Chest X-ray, PA view. Patient: 30 years old, sex F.
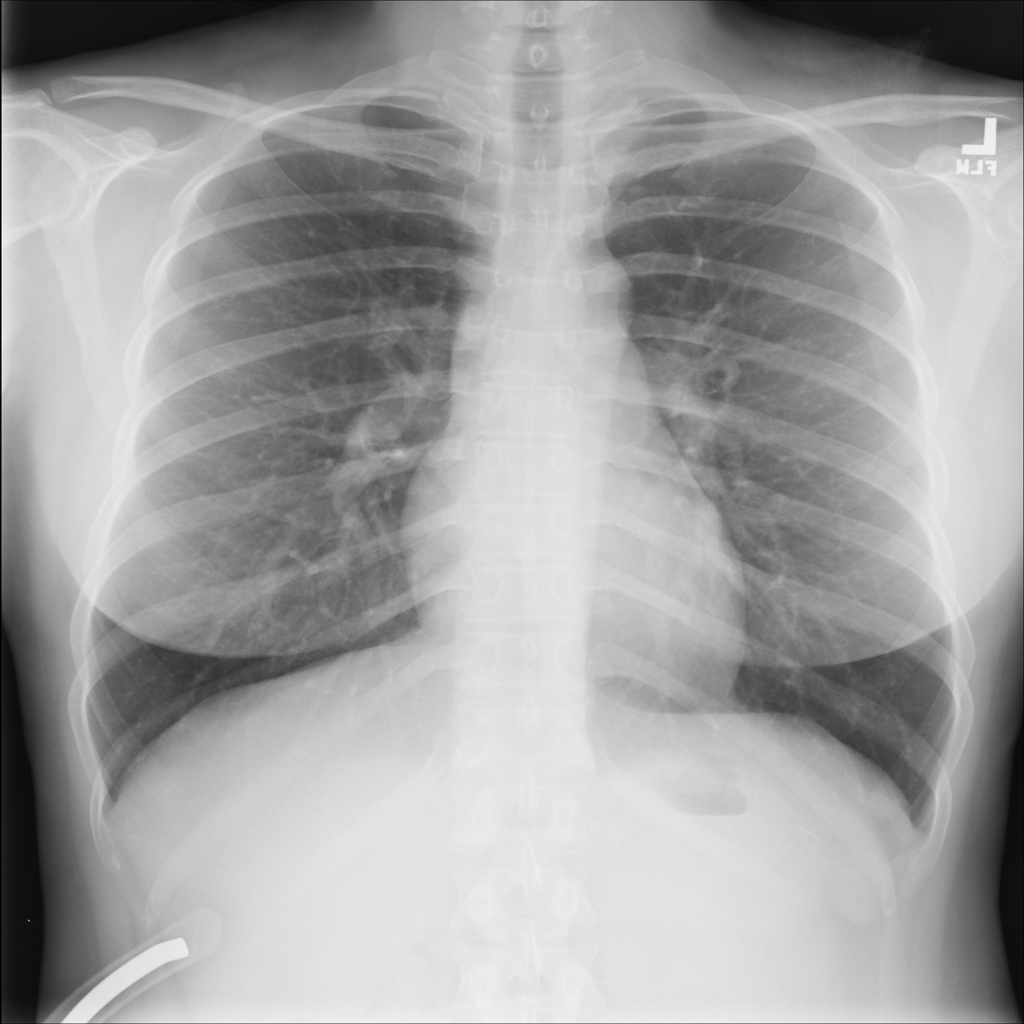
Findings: No Finding